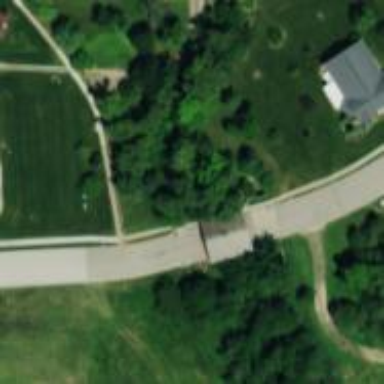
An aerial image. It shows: Covered bridge on residential road.